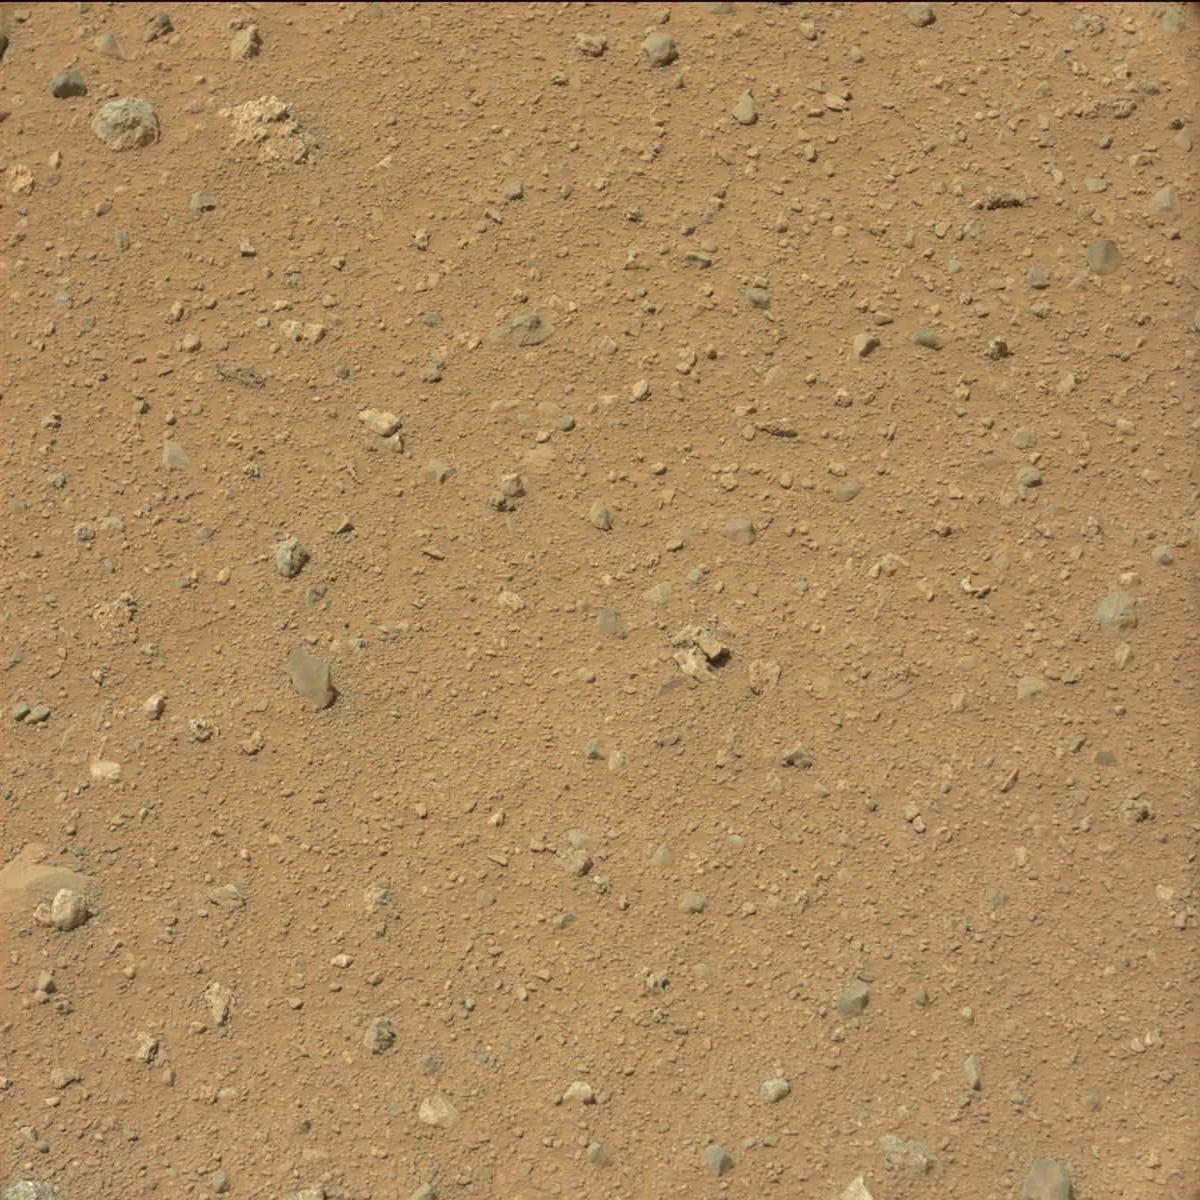
Terrain classes present: Bedrock, Rock, Sand / Soil